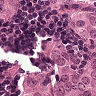
Metastatic tissue present: yes